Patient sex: M
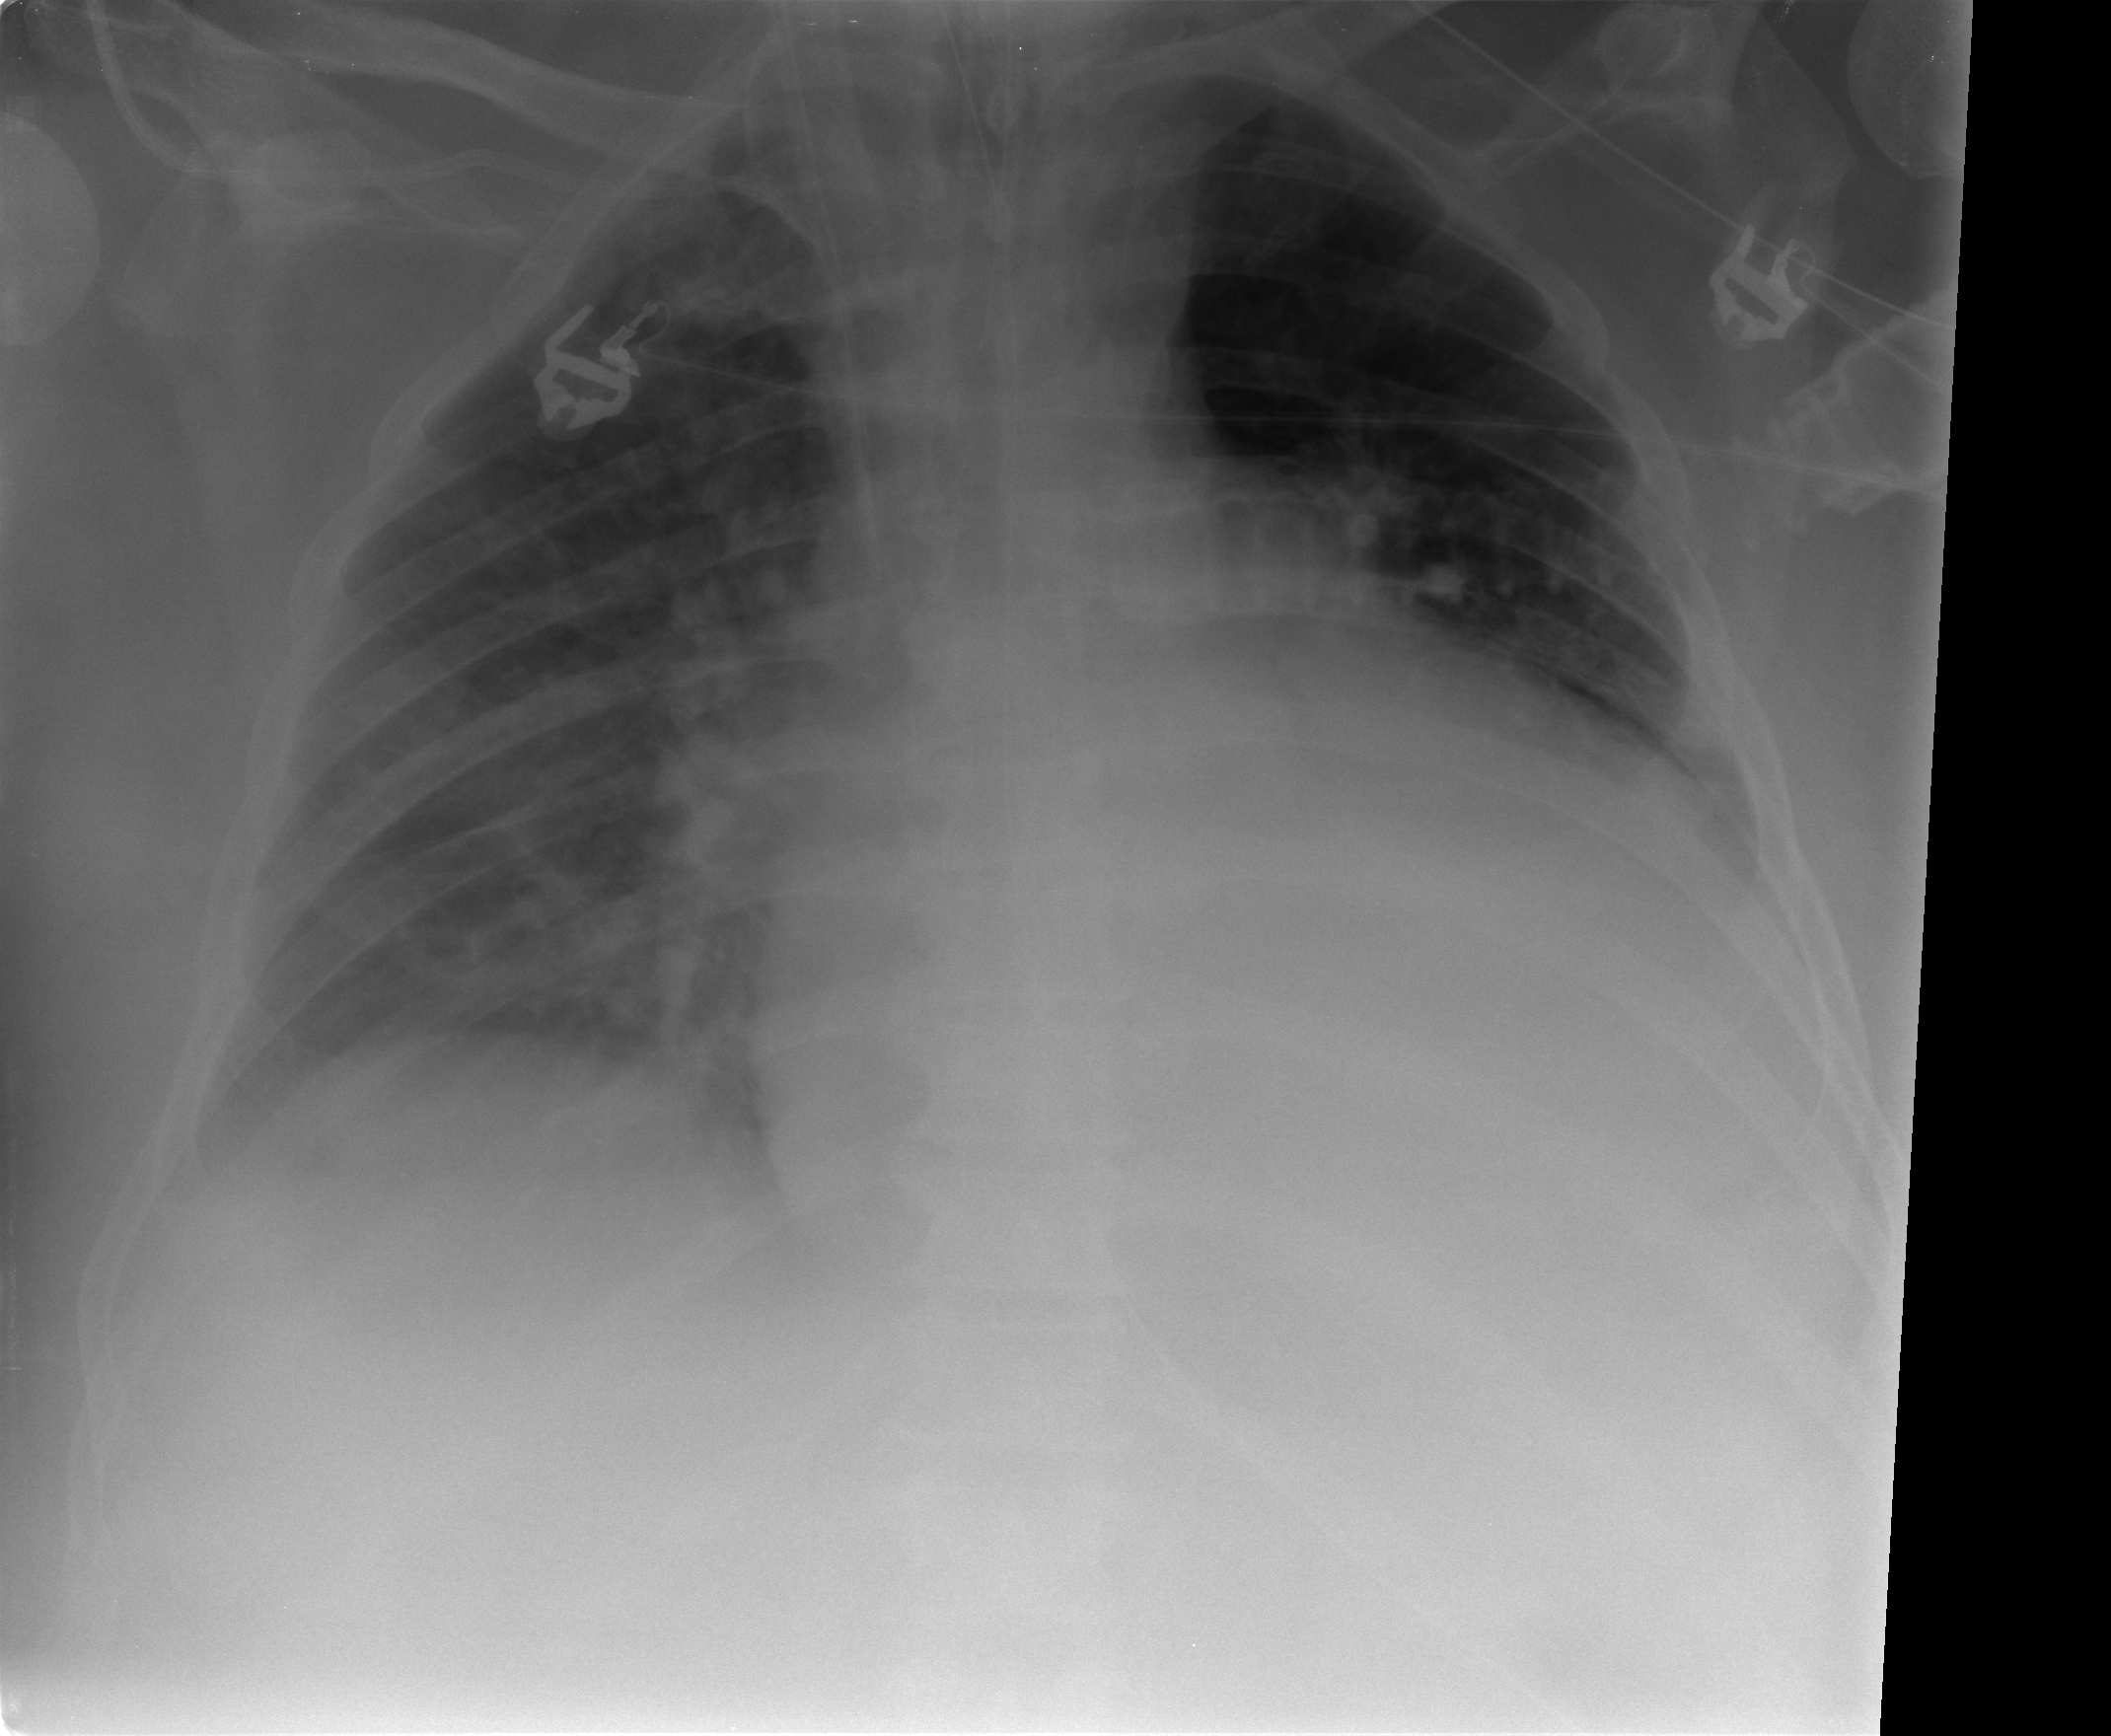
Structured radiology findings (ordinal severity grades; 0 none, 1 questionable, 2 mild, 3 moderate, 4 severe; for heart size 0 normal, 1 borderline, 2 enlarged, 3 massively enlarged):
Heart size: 3
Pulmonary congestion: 2
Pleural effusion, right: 0
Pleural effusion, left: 0
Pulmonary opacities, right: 2
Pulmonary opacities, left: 0
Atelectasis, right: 2
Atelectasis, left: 2